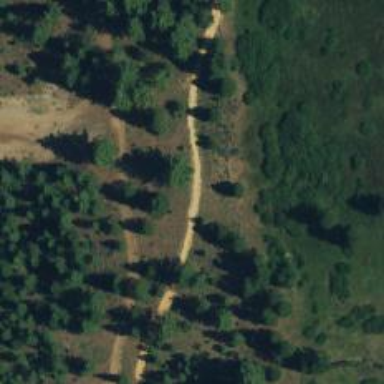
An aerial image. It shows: Track with Nordic skiing trail type and grade 5 track surface.